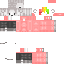
A female human skin with pale skin, wearing brown long hair dressed in a blue hoodie and black pants, featuring a closed mouth.